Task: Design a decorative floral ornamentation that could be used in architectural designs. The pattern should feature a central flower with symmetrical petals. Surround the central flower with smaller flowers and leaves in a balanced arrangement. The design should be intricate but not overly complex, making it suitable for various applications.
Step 1429:
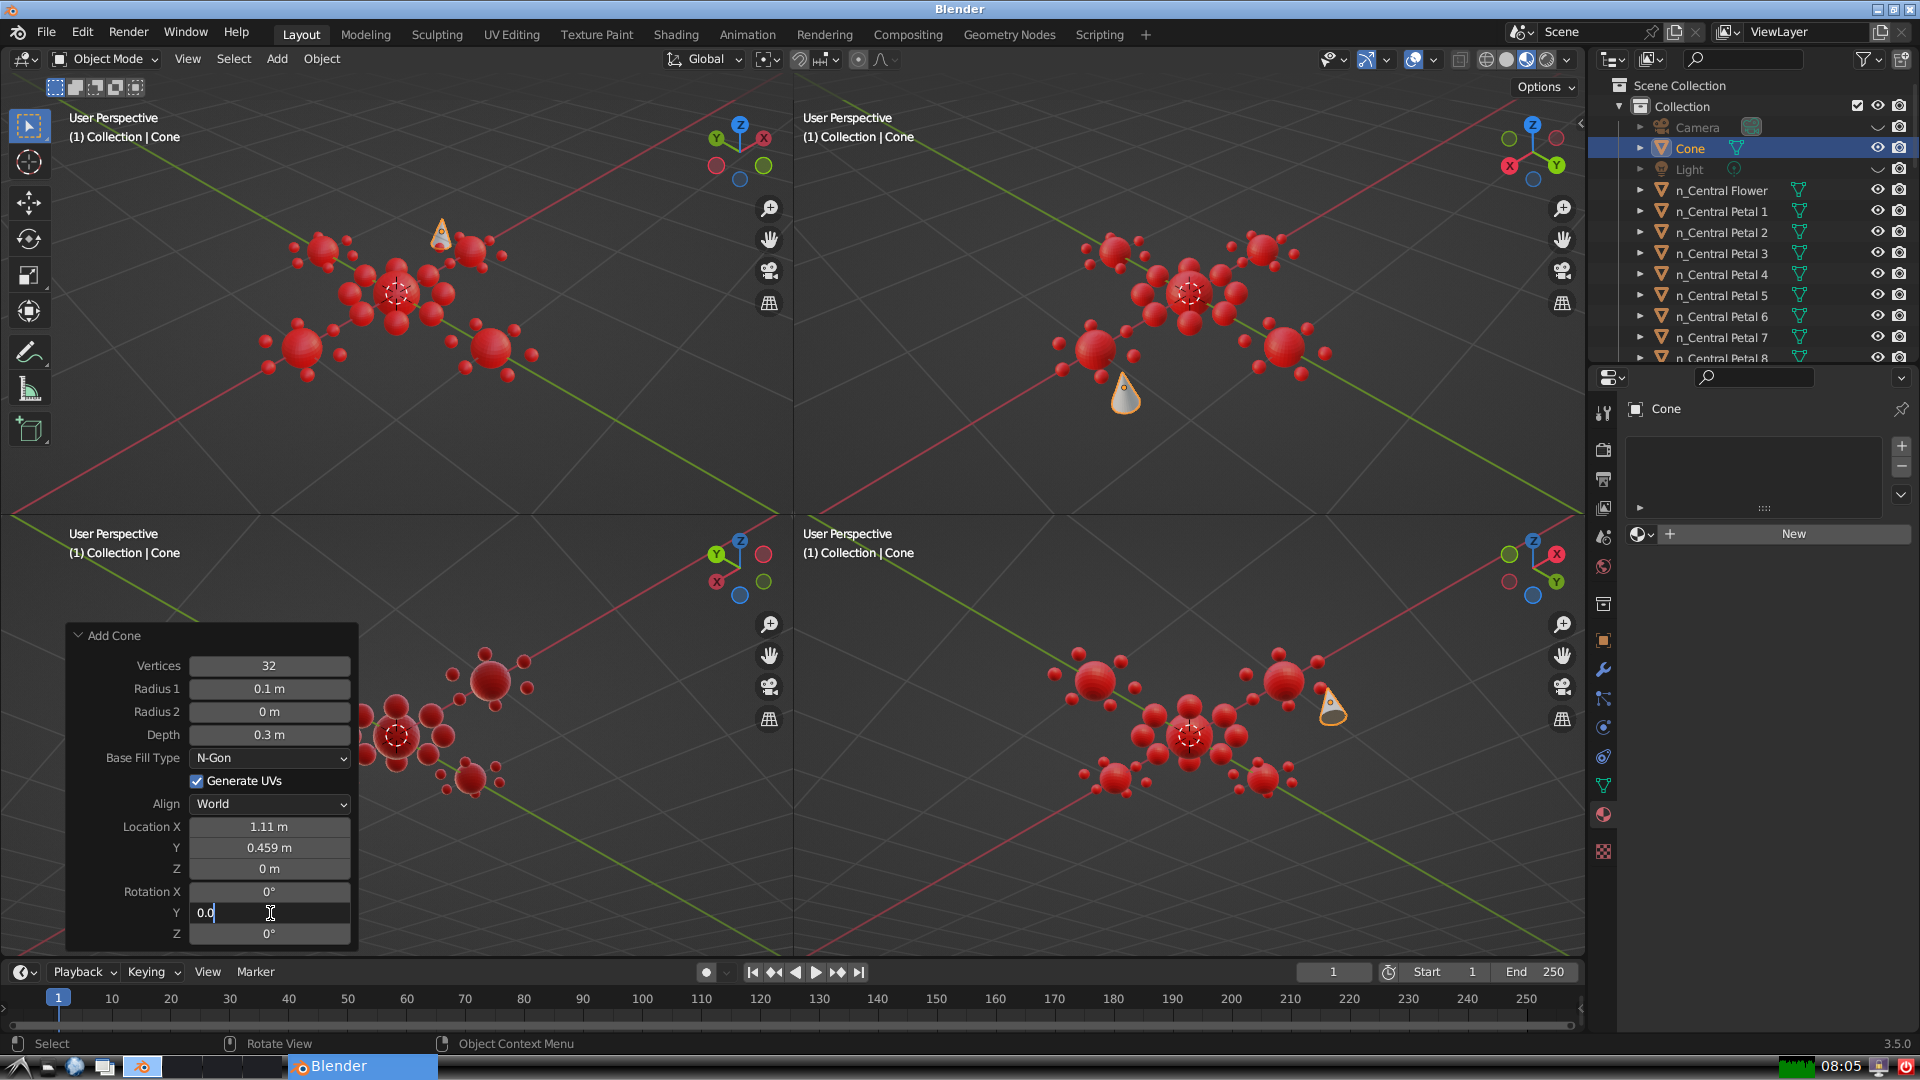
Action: {"key_press": ['Return']}